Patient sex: M
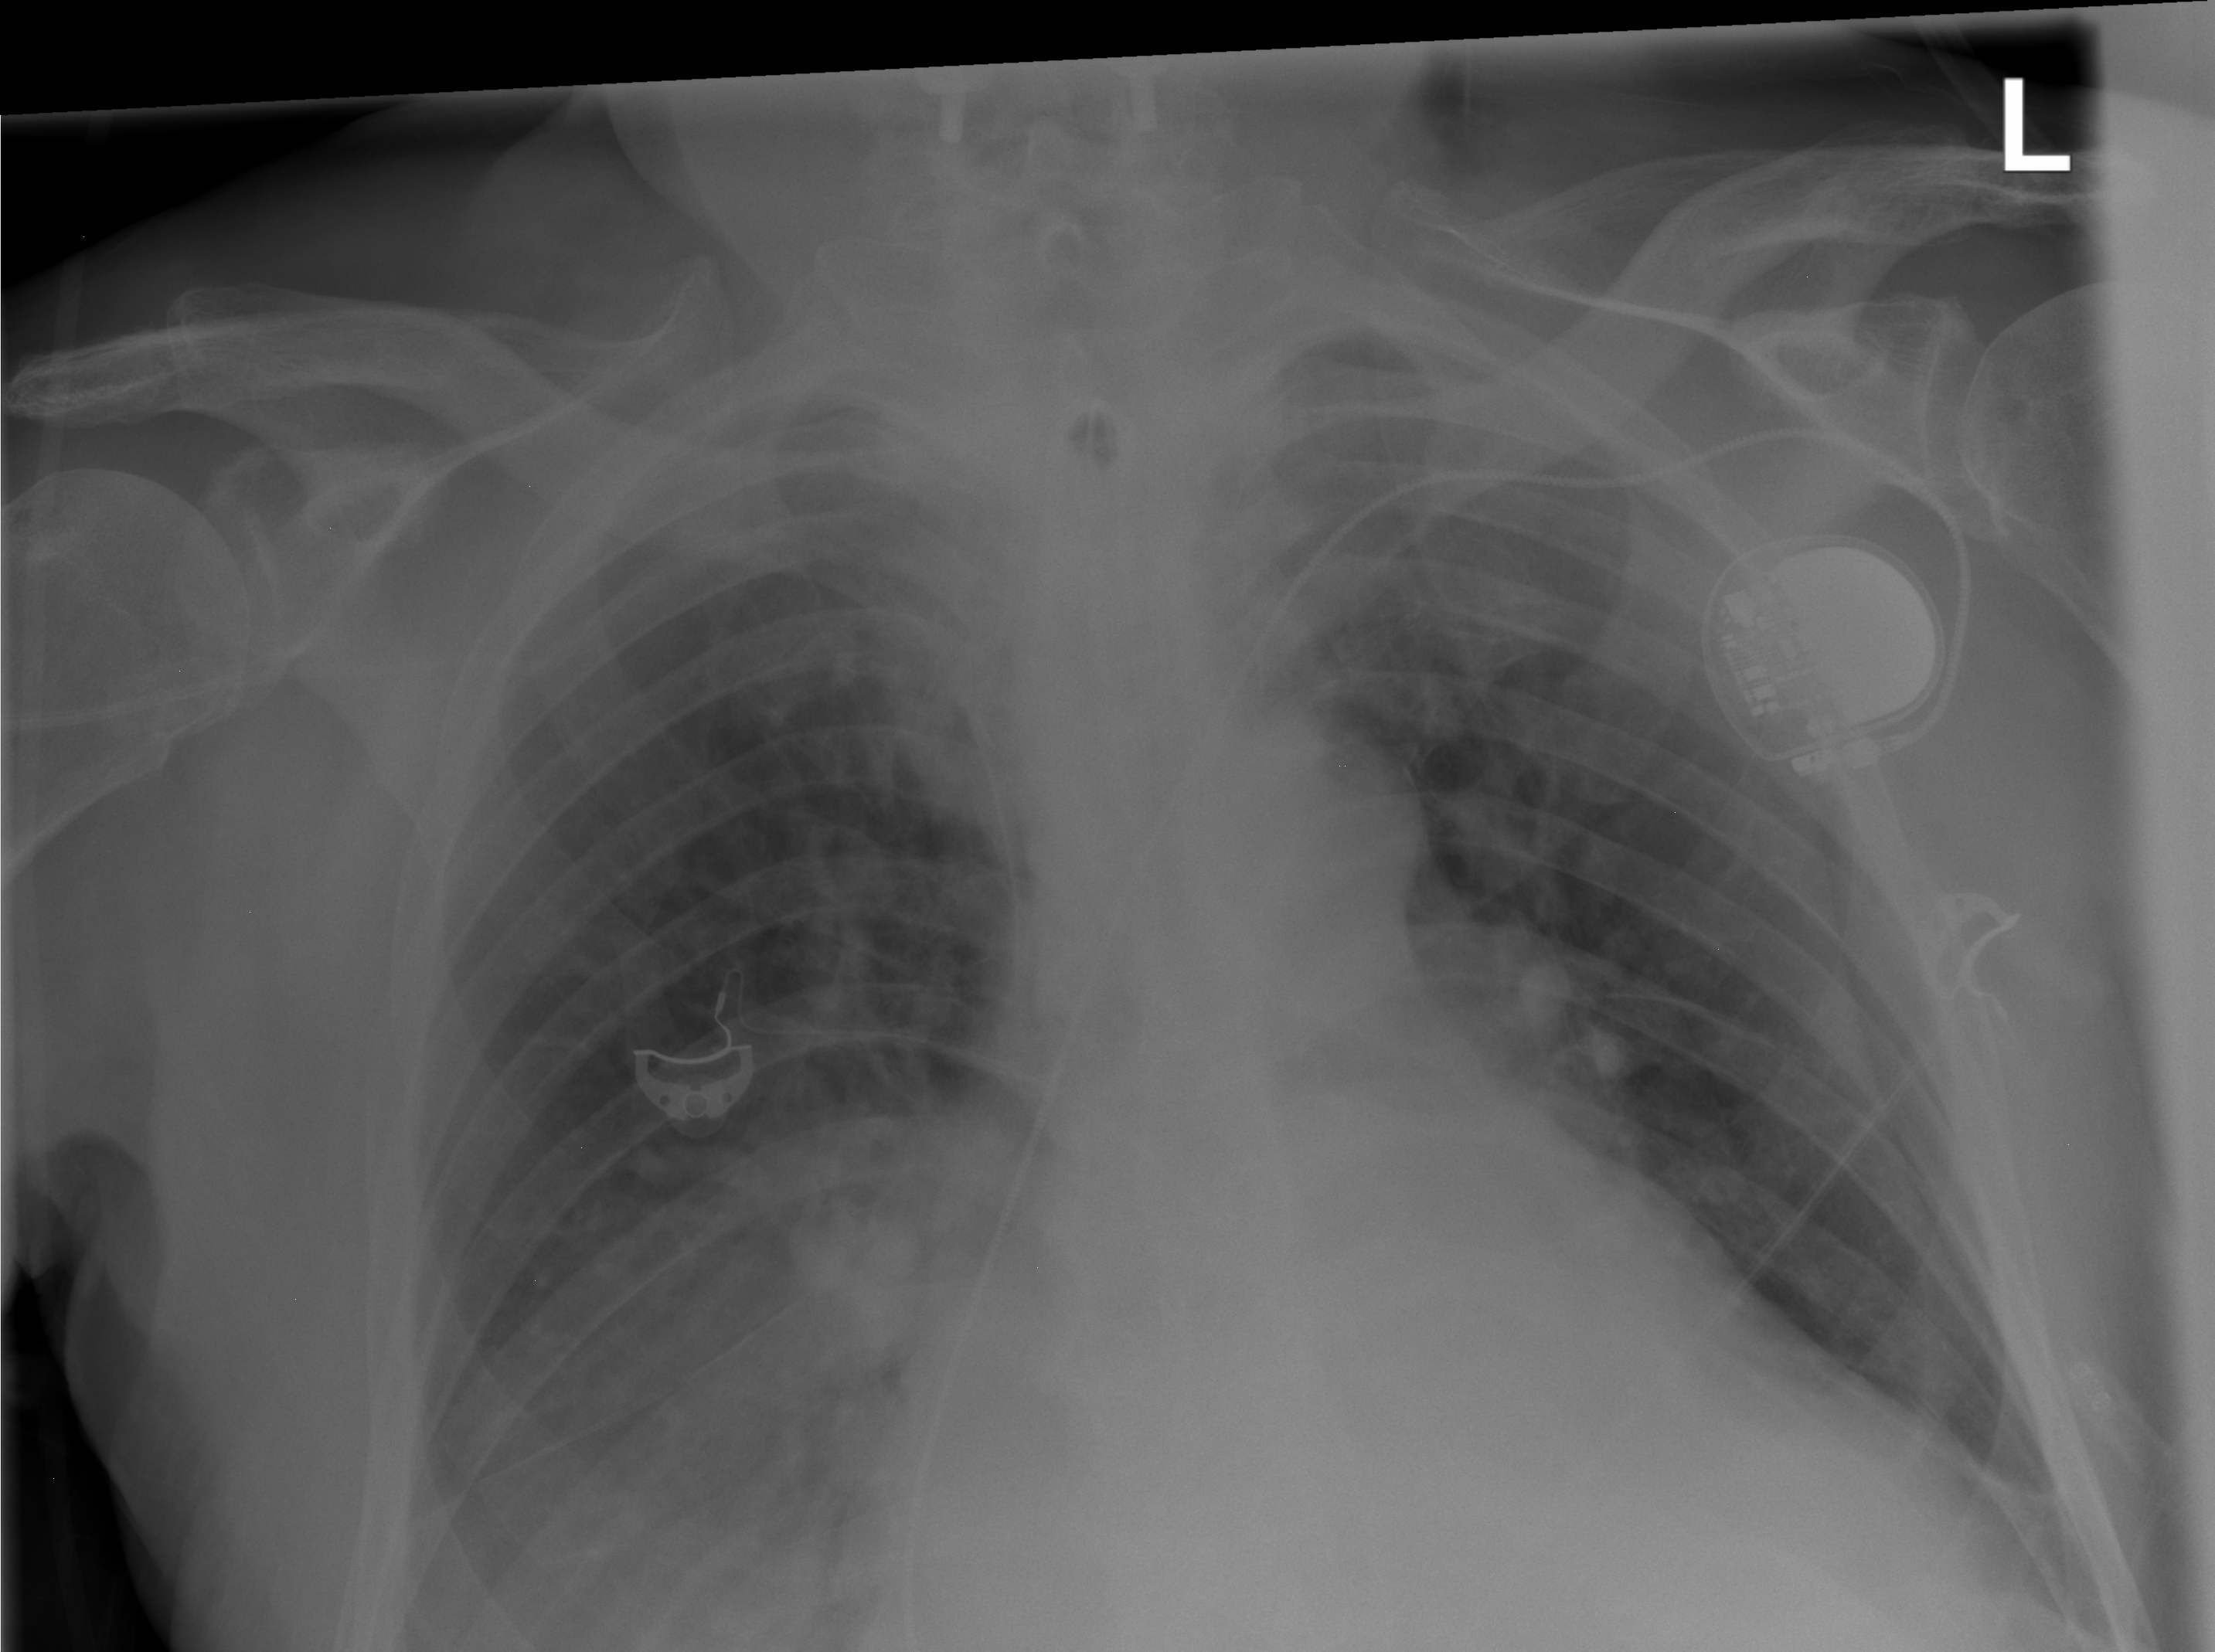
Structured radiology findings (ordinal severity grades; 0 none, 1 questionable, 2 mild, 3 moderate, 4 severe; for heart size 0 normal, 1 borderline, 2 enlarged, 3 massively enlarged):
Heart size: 2
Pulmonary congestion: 2
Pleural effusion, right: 2
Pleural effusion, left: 0
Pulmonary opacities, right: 2
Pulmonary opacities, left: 2
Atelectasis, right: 2
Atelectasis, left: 0